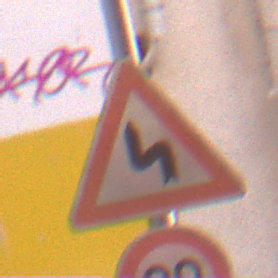
Verkehrszeichen: DoppelkurveZunaechstLinks
Zusatzzeichen unten: Geschwindigkeit90
Umgebung: Outdoor, Urban
Tageszeit: MorningAfternoon
Wetter: Clear
Licht: Natural
Jahreszeit: NotSpecified
Kontrast: MediumContrast